Aerial crown-view tile of a tropical tree (Barro Colorado Island, Panama), acquired 20240716:
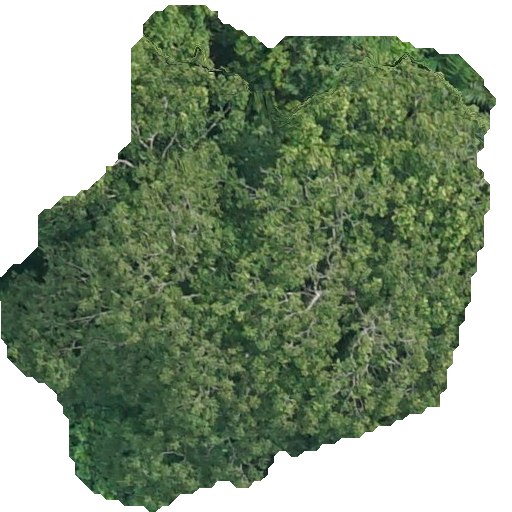
Species: Dipteryx oleifera
GBIF accepted scientific name: Dipteryx oleifera
Crown area: 268.62 m²